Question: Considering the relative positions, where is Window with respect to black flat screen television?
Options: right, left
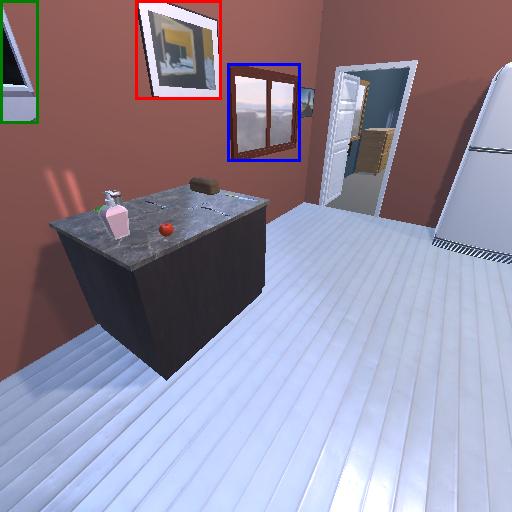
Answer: right